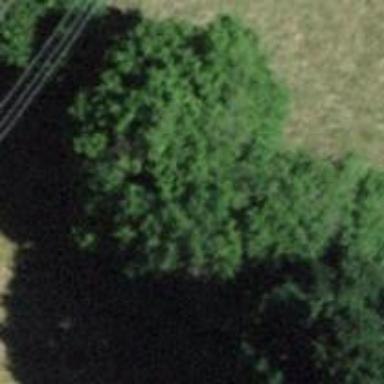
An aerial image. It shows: Row of broadleaved trees.